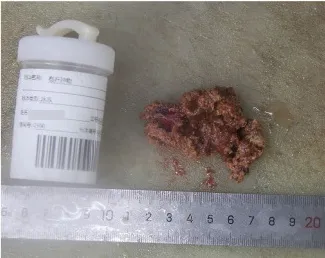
(A) Gross specimen of the right liver tumor.
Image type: medical_photograph (other_medical_photograph)